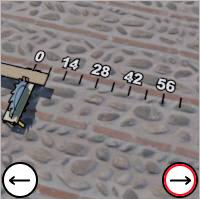
Task: length
Answer: 7
First scale value: 14.0